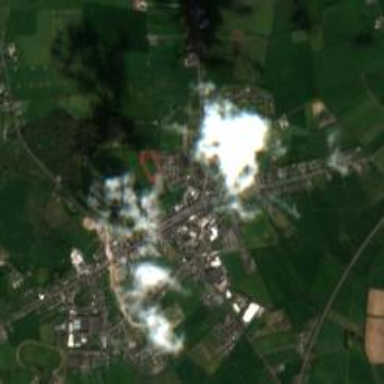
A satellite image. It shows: Town.